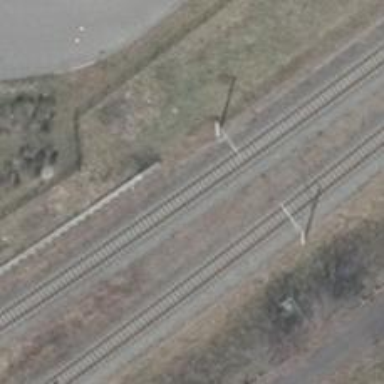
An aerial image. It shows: Railway signal.